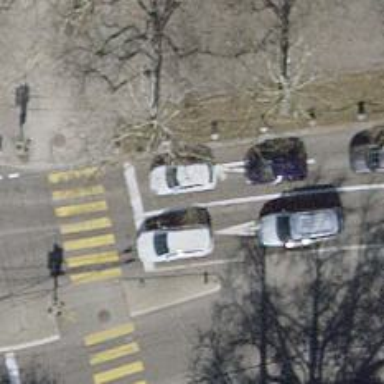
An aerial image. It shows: Road with traffic signals.